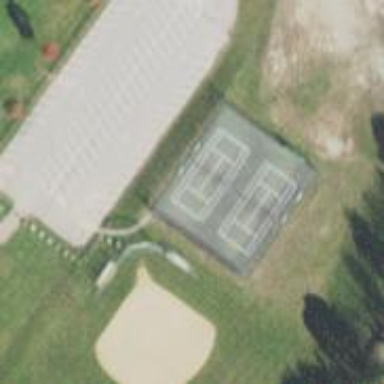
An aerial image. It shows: Chain link fence surrounding area with grass paver surface.